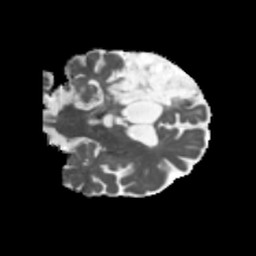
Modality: MD
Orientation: coronal
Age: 64
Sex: male
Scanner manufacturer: siemens
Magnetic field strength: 3 T
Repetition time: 5.47 s
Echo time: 0.0854 s